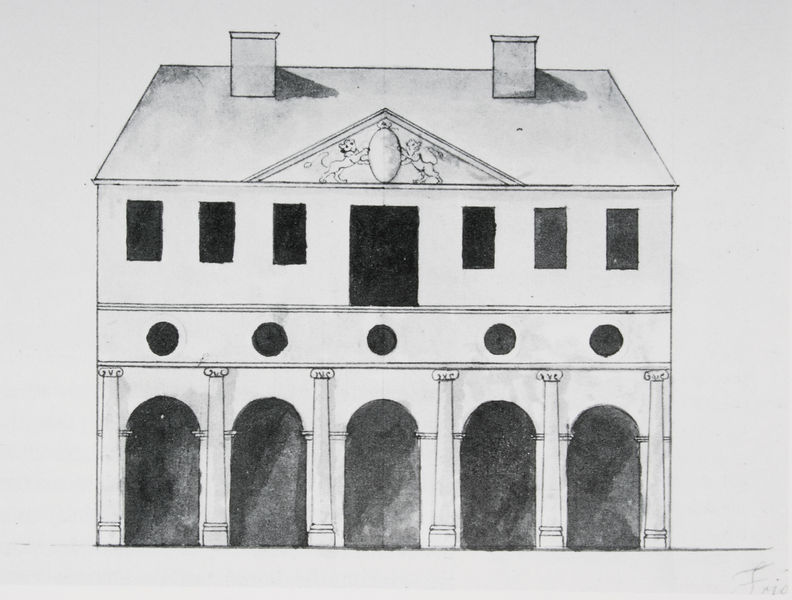
Titel: Kinderzeichnung eines öffentlichen Gebäudes
Künstler: Friedrich von Gärtner
Standort: München
Institution: Architekturmuseum der Technischen Universität
Schlagwörter: schatten, weiß, aquarell, dreieck, fenster, grau, licht, pfeiler, schwarz, skizze, säule, säulen, zeichnung, dach, gebäude, haus, architektur, sockel, fünf, front, kamin, kamine, kreis, oval, rund, schornstein, stock, bogen, fassade, abstrakt, giebel, schornsteine, grafik, graphik, linien, naiv, türe, pilaster, rundbogen, kartusche, gerade, seitenansicht, tor, galerie, bögen, eingang, tusche, arkade, gewölbe, medaillon, rundfenster, schnitt, schwarz weiss, kreise, entwurf, arkaden, kapitelle, kapitell, tore, wappen, villa, sims, löwen, ionisch, schräge, etagen, plan, löwe, basis, laubengang, aufriss, tympanon, traufe, atrium, torbögen, rotunde, bogengang, halbsäulen, lavieren, geschoß